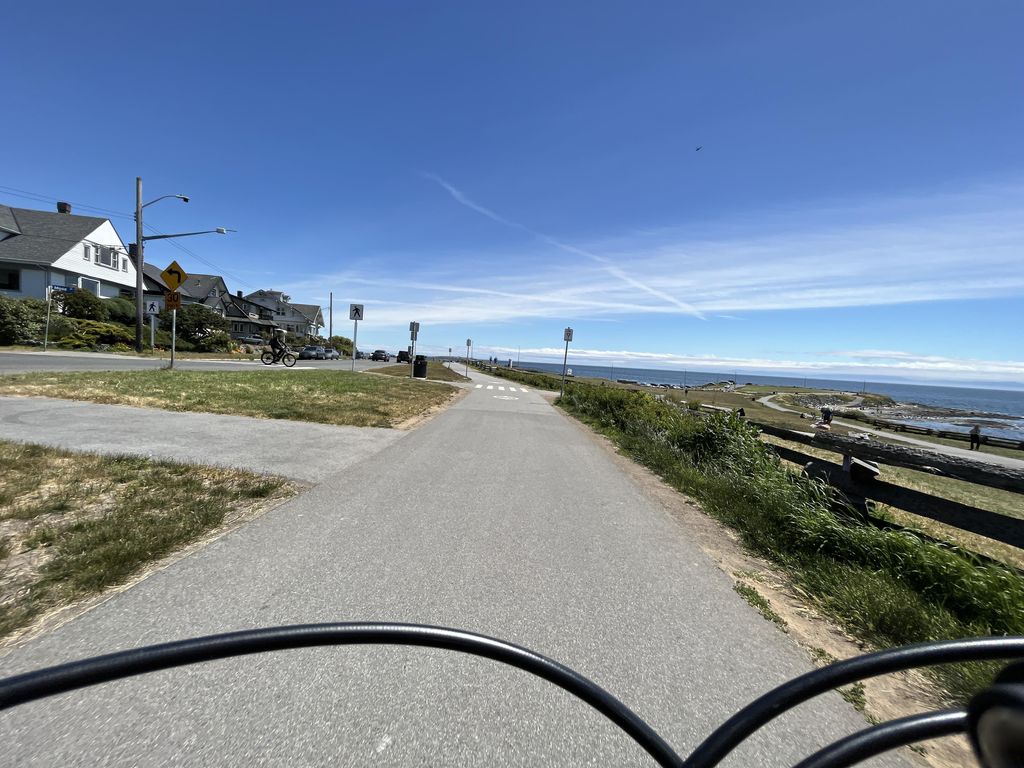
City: victoria